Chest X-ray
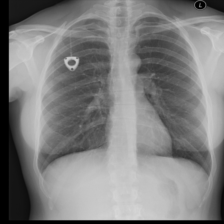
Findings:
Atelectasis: negative
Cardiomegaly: negative
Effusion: negative
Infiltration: negative
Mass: negative
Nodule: negative
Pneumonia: negative
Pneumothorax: negative
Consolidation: negative
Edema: negative
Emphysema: negative
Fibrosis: negative
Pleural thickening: negative
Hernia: negative